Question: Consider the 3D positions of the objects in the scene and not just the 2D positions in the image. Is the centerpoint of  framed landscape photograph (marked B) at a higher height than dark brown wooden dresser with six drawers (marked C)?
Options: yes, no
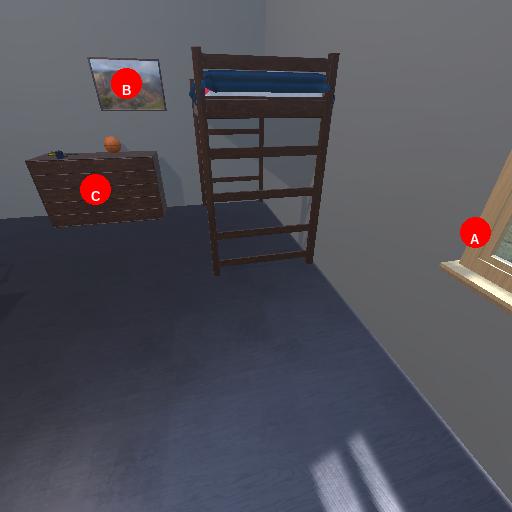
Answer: yes